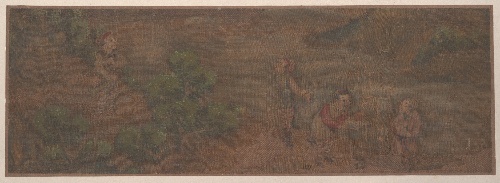
Artist: Unidentified artist
Object type: Album leaf
Classification: Paintings
Medium: Album leaf; color on silk
Culture: China
Period: Qing dynasty (1644–1911)
Dimensions: 5 x 14 5/8 in. (12.7 x 37.1 cm)
Department: Asian Art
Credit line: Gift of Mrs. Carlo Foa, 1946
Accession year: 1946
Repository: Metropolitan Museum of Art, New York, NY
Tags: Men|Landscapes